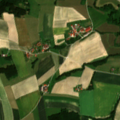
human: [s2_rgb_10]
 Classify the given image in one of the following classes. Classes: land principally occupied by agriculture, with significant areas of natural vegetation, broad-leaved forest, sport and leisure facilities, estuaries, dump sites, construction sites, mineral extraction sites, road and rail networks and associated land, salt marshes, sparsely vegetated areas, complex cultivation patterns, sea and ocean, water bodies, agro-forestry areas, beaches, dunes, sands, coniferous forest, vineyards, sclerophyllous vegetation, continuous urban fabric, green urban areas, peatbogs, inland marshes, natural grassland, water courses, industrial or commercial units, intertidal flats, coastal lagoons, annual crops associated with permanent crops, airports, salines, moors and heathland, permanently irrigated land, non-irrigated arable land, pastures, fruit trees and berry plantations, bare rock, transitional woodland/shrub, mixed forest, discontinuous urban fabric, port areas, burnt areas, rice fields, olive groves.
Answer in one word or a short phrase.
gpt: non-irrigated arable land, land principally occupied by agriculture, with significant areas of natural vegetation, mixed forest